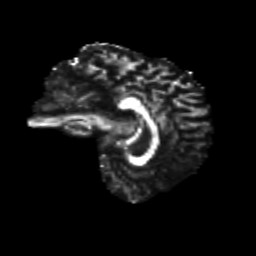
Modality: FA
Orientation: sagittal
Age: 39
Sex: male
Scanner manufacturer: siemens
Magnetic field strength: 3 T
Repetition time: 8.6 s
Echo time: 0.095 s